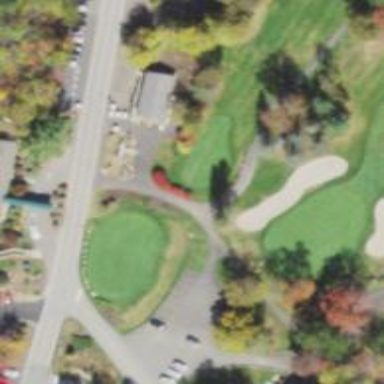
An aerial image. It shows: Golf tee.